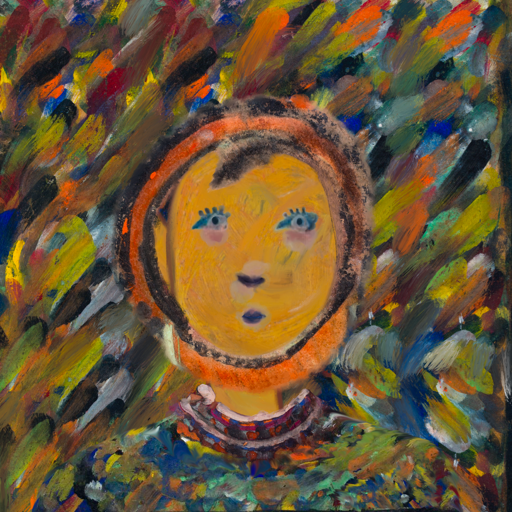
Background: An_Impression, Head And Neck Front: After_Raid, Face Front: Hill_Girl, Bust: An_Impression, Hair Front: Childish, Head Accessory: Blank, Second Necklace: Blank, Necklace: Hypocrite_1, Baby: Blank